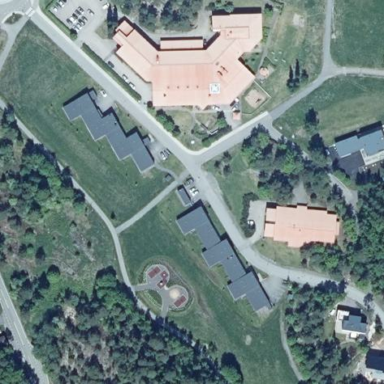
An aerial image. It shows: Nursing home.